Interaction volume radius: 10 \u00c5
Interaction volume height: 25 \u00c5
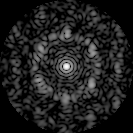
Disorder parameter: 0.6799